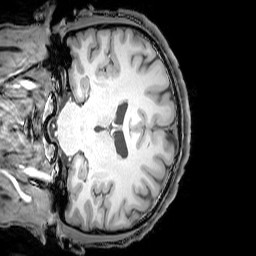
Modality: T1w
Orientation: coronal
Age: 20
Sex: male
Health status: healthy
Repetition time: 0.081 s
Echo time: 0.037 s